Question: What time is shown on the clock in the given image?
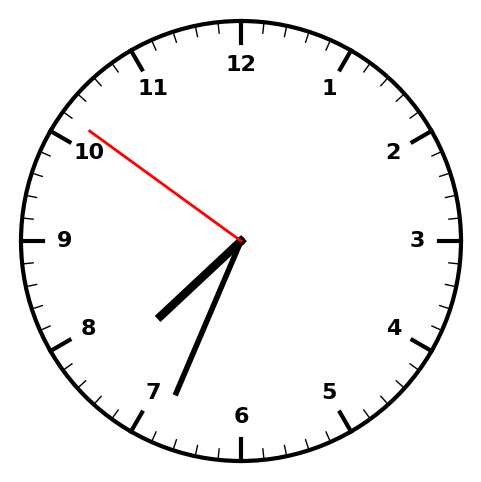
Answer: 07:33:51